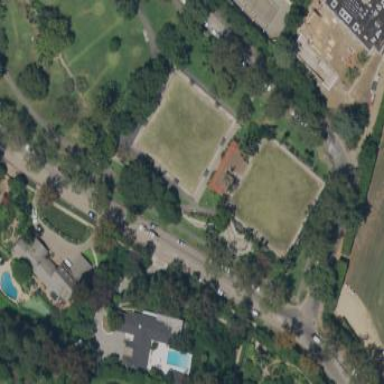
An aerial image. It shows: Pitch designated for bowls sport activities.